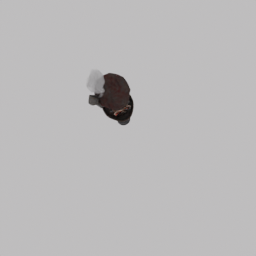
Label: people